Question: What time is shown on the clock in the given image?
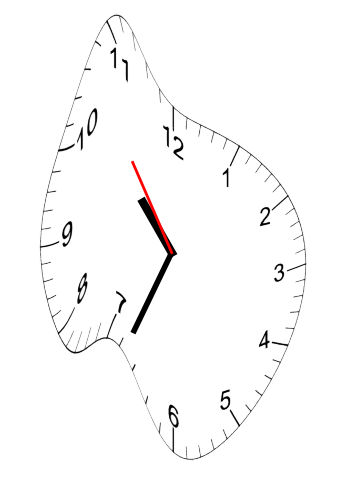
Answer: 10:33:54